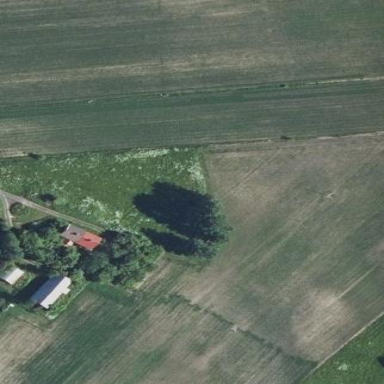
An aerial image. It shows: Beautiful meadow.